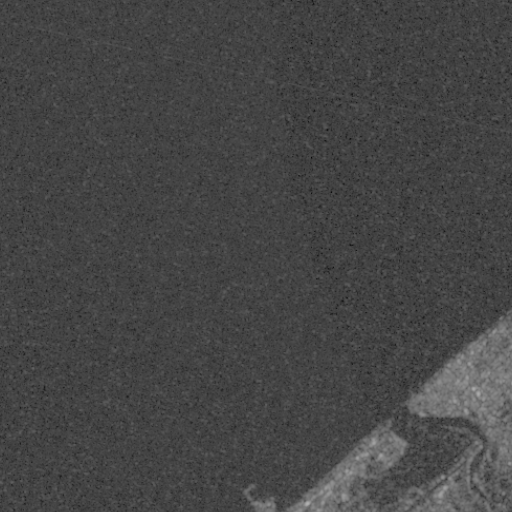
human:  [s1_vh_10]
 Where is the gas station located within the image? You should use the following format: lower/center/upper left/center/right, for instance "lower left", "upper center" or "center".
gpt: The gas station is located in the lower right of the image.
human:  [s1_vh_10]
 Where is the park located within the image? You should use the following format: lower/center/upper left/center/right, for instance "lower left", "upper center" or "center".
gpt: The park is located in the lower right of the image.
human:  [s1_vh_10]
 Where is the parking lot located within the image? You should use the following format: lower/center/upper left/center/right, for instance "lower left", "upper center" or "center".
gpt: There is no parking lot in the image.

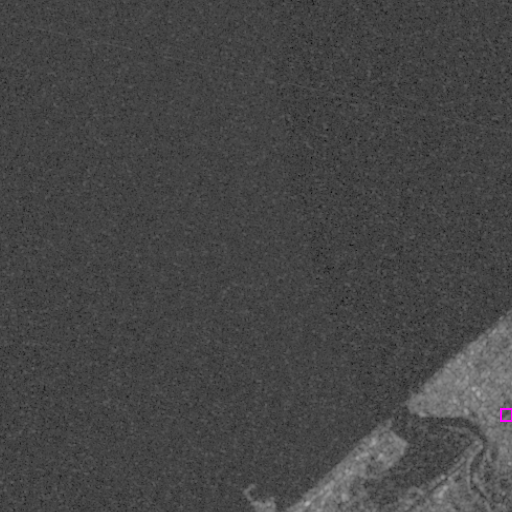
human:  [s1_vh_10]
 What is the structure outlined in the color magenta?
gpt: The structure outlined in magenta is a park.
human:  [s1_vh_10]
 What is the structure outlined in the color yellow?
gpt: There is no yellow outline.